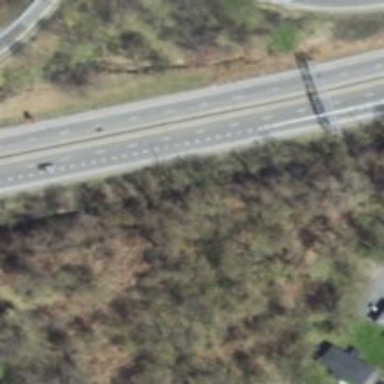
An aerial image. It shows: Motorway junction.